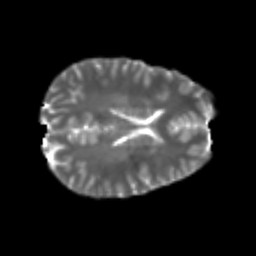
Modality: T2w
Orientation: axial
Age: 24
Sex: male
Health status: healthy
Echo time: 0.074 s